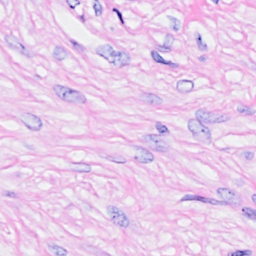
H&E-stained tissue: Breast